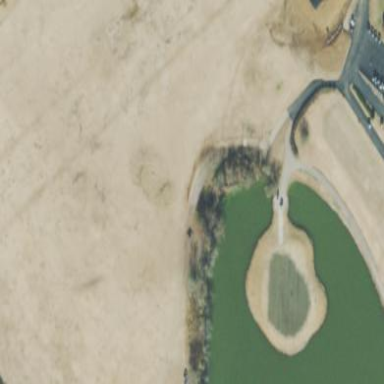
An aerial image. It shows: Golf fairway surrounded by grass.